Question: I am creating a custom category page for my store. Currently on the Page I have the default product list showing all the products in the category, like in the image below:

I was wondering if it were someway possible to, instead of displaying every product in the category if I could choose specific products to show up with PHP? Like a query or something where I can have the product Ids separated by a comma?
Kinda like '<?php query by product ids (24,153,2,51,765) { ?>'
I know the code above doesnt work (ofcourse), but just hope that shows what Im trying to accomplish. Thanks in advance!
Below is the Code that Displays the Products like in the image above:
'''
<?php if ($products) { ?>
<div class="product-filter">
<div class="limit"><b><?php echo $text_limit; ?></b>
<select onchange="location = this.value;">
<?php foreach ($limits as $limits) { ?>
<?php if ($limits['value'] == $limit) { ?>
<option value="<?php echo $limits['href']; ?>" selected="selected"><?php echo $limits['text']; ?></option>
<?php } else { ?>
<option value="<?php echo $limits['href']; ?>"><?php echo $limits['text']; ?></option>
<?php } ?>
<?php } ?>
</select>
</div>
<div class="sort"><b><?php echo $text_sort; ?></b>
<select onchange="location = this.value;">
<?php foreach ($sorts as $sorts) { ?>
<?php if ($sorts['value'] == $sort . '-' . $order) { ?>
<option value="<?php echo $sorts['href']; ?>" selected="selected"><?php echo $sorts['text']; ?></option>
<?php } else { ?>
<option value="<?php echo $sorts['href']; ?>"><?php echo $sorts['text']; ?></option>
<?php } ?>
<?php } ?>
</select>
</div>
</div>
<div class="product-compare"><a href="<?php echo $compare; ?>" id="compare-total"><?php echo $text_compare; ?></a></div>
<div class="product-list">
<?php foreach ($products as $product) { ?>
<div>
<?php if ($product['thumb']) { ?>
<div class="image"><a href="<?php echo $product['href']; ?>"><img src="<?php echo $product['thumb']; ?>" title="<?php echo $product['name']; ?>" alt="<?php echo $product['name']; ?>" /></a></div>
<?php } ?>
<div class="name"><a href="<?php echo $product['href']; ?>"><?php echo $product['name']; ?></a></div>
<div class="description"><?php echo $product['description']; ?></div>
<?php if ($product['price']) { ?>
<div class="price">
<?php if (!$product['special']) { ?>
<?php echo $product['price']; ?>
<?php } else { ?>
<div class="price-old"><span>MSRP: <?php echo $product['price']; ?></span></div> <div class="price-new"><?php echo $product['special']; ?></div>
<?php } ?>
<?php if ($product['tax']) { ?>
<br />
<span class="price-tax"><?php echo $text_tax; ?> <?php echo $product['tax']; ?></span>
<?php } ?>
</div>
<?php } ?>
<?php if ($product['rating']) { ?>
<div class="rating"><img src="catalog/view/theme/default/image/stars-<?php echo $product['rating']; ?>.png" alt="<?php echo $product['reviews']; ?>" /></div>
<?php } ?>
<div class="cart">
<input type="button" value="<?php echo $button_cart; ?>" onclick="addToCart('<?php echo $product['product_id']; ?>');" class="button" />
</div>
<div class="free-shipping"></div>
<div class="wishlist"><a onclick="addToWishList('<?php echo $product['product_id']; ?>');"><?php echo $button_wishlist; ?></a></div>
<div class="compare"><a onclick="addToCompare('<?php echo $product['product_id']; ?>');"><?php echo $button_compare; ?></a></div>
</div>
<?php } ?>
</div>
<div class="pagination"><?php echo $pagination; ?></div>
<?php } ?>
<?php if (!$categories && !$products) { ?>
<div class="content"><?php echo $text_empty; ?></div>
<div class="buttons">
<div class="right"><a href="<?php echo $continue; ?>" class="button"><?php echo $button_continue; ?></a></div>
</div>
<?php } ?>
'''
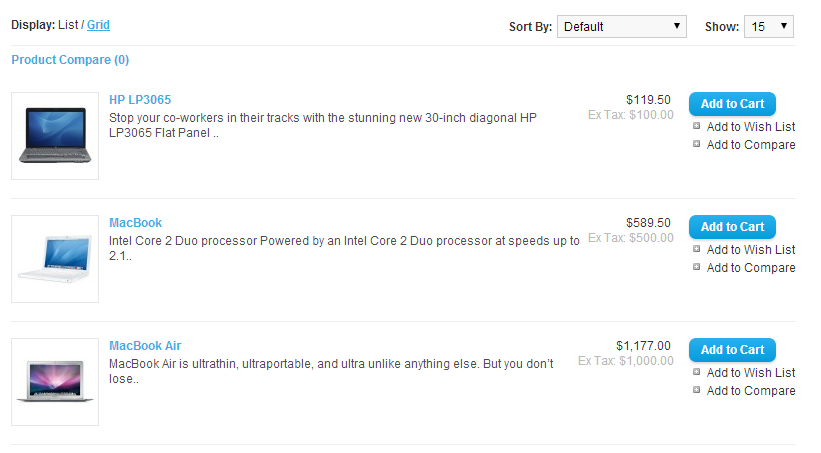
Answer: Hard-coding product filtering: :)
Find this line in category.tpl: ~ line 69
'''
<div class="product-list">
'''
Put this bellow: here foreach loop starts... You just have to put additional condition there.
'''
<?php $ids=array(43,44,45); // array of product id's ?>
<?php foreach ($products as $product) { if(in_array($product['product_id'],$ids)) { ?>
'''
...... template code.......
And bellow, at the loop end should look like this:
'''
<?php } }?>
'''
add one more '}', (if condition must be closed properly). Should be line ~119.
P.S. Since you want filtering in just one category, i guess, one condition more should be made (if category id == selected category -> filter products...)
P.S.2 - Not sure about your intentions and desired goal, but rather than using of this dirty hack, use open cart built-in features (enable/disable product in admin panel), or try (if your problem is too specific) to make custom model/controller methods...